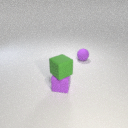
small purple rubber cube in front of small purple rubber sphere